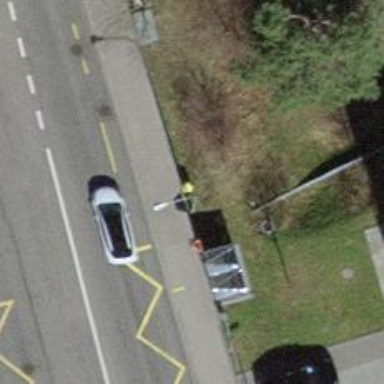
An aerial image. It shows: Post box.